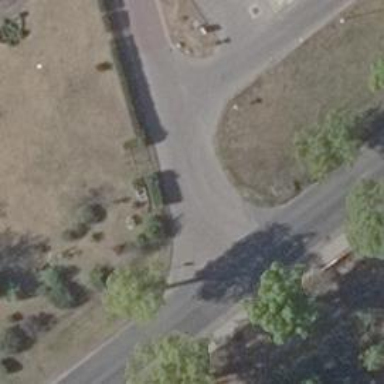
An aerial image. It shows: Road with stop sign.